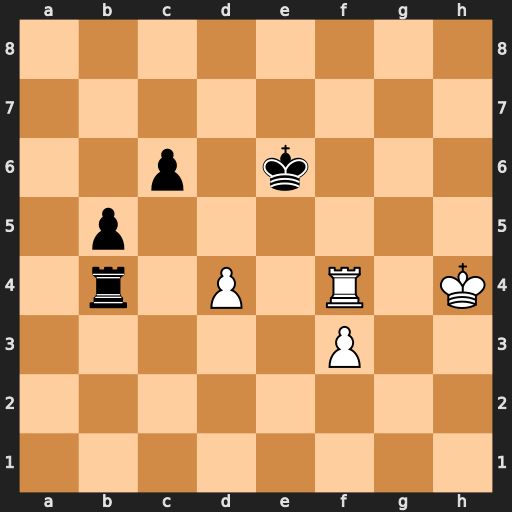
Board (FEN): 8/8/2p1k3/1p6/1r1P1R1K/5P2/8/8
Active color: w
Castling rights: -
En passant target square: -
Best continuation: d5+ Kxd5 Rxb4